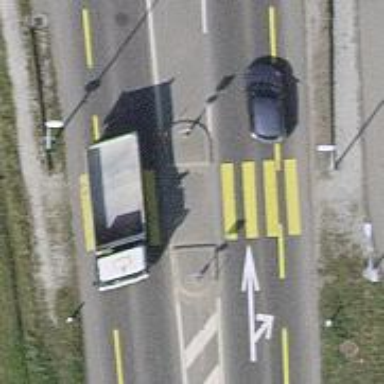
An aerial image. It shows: Marked road crossing with visible crossing markings.